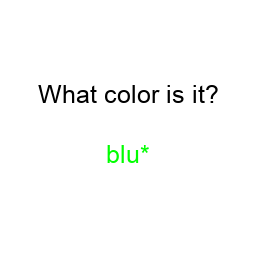
Color: lime
Color name shown: blue
Background color: white
Question text color: black